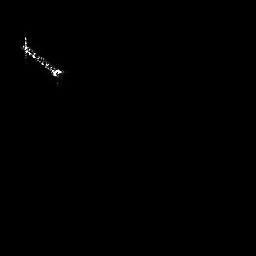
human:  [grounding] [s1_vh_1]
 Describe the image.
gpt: In the satellite image, there is  <ref>1 large ship </ref> <box>[[7, 12, 24, 30, 0]]</box> located at top left.